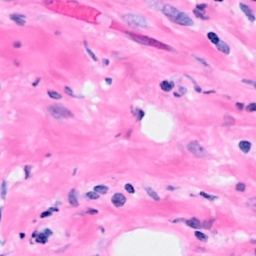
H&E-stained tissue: Breast